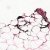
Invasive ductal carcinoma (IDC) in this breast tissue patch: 0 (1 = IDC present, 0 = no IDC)